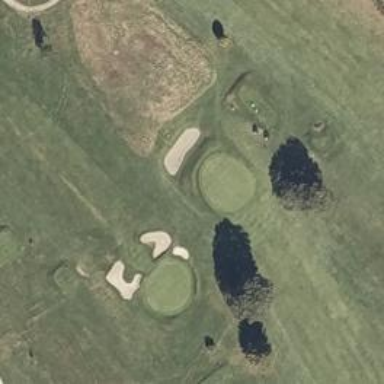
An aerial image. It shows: View of golf hole.